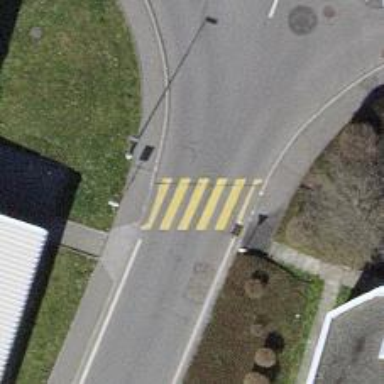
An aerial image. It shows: Uncontrolled crossing on the road.